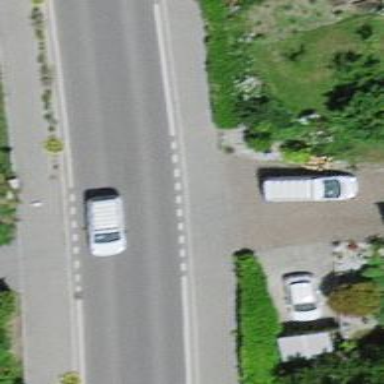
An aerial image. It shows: Driveway made of paving stones.